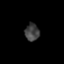
Tissue: prostate
Cell type: T cells
Senescence score: 0.7762
Nuclear area (px): 244
Mean DAPI intensity: 63.889